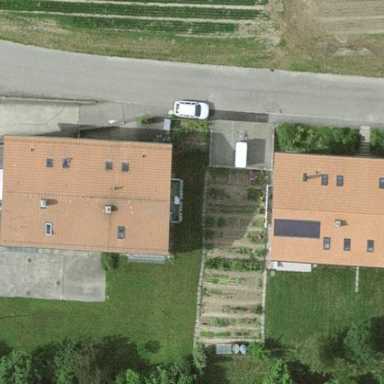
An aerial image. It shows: Residential building.